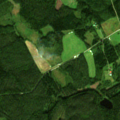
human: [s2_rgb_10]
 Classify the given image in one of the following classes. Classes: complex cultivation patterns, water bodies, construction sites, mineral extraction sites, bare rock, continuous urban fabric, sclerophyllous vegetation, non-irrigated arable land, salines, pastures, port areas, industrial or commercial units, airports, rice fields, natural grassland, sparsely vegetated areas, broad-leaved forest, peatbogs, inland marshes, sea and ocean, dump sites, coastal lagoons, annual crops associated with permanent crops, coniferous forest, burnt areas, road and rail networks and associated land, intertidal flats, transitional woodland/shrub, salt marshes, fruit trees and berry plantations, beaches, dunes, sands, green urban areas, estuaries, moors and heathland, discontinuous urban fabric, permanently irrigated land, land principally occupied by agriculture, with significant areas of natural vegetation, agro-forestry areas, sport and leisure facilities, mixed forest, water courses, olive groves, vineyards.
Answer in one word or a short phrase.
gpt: land principally occupied by agriculture, with significant areas of natural vegetation, coniferous forest, mixed forest